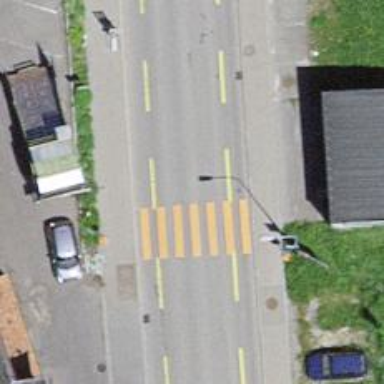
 featuring sidewalks on both sides and designated cycle lane."